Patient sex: M
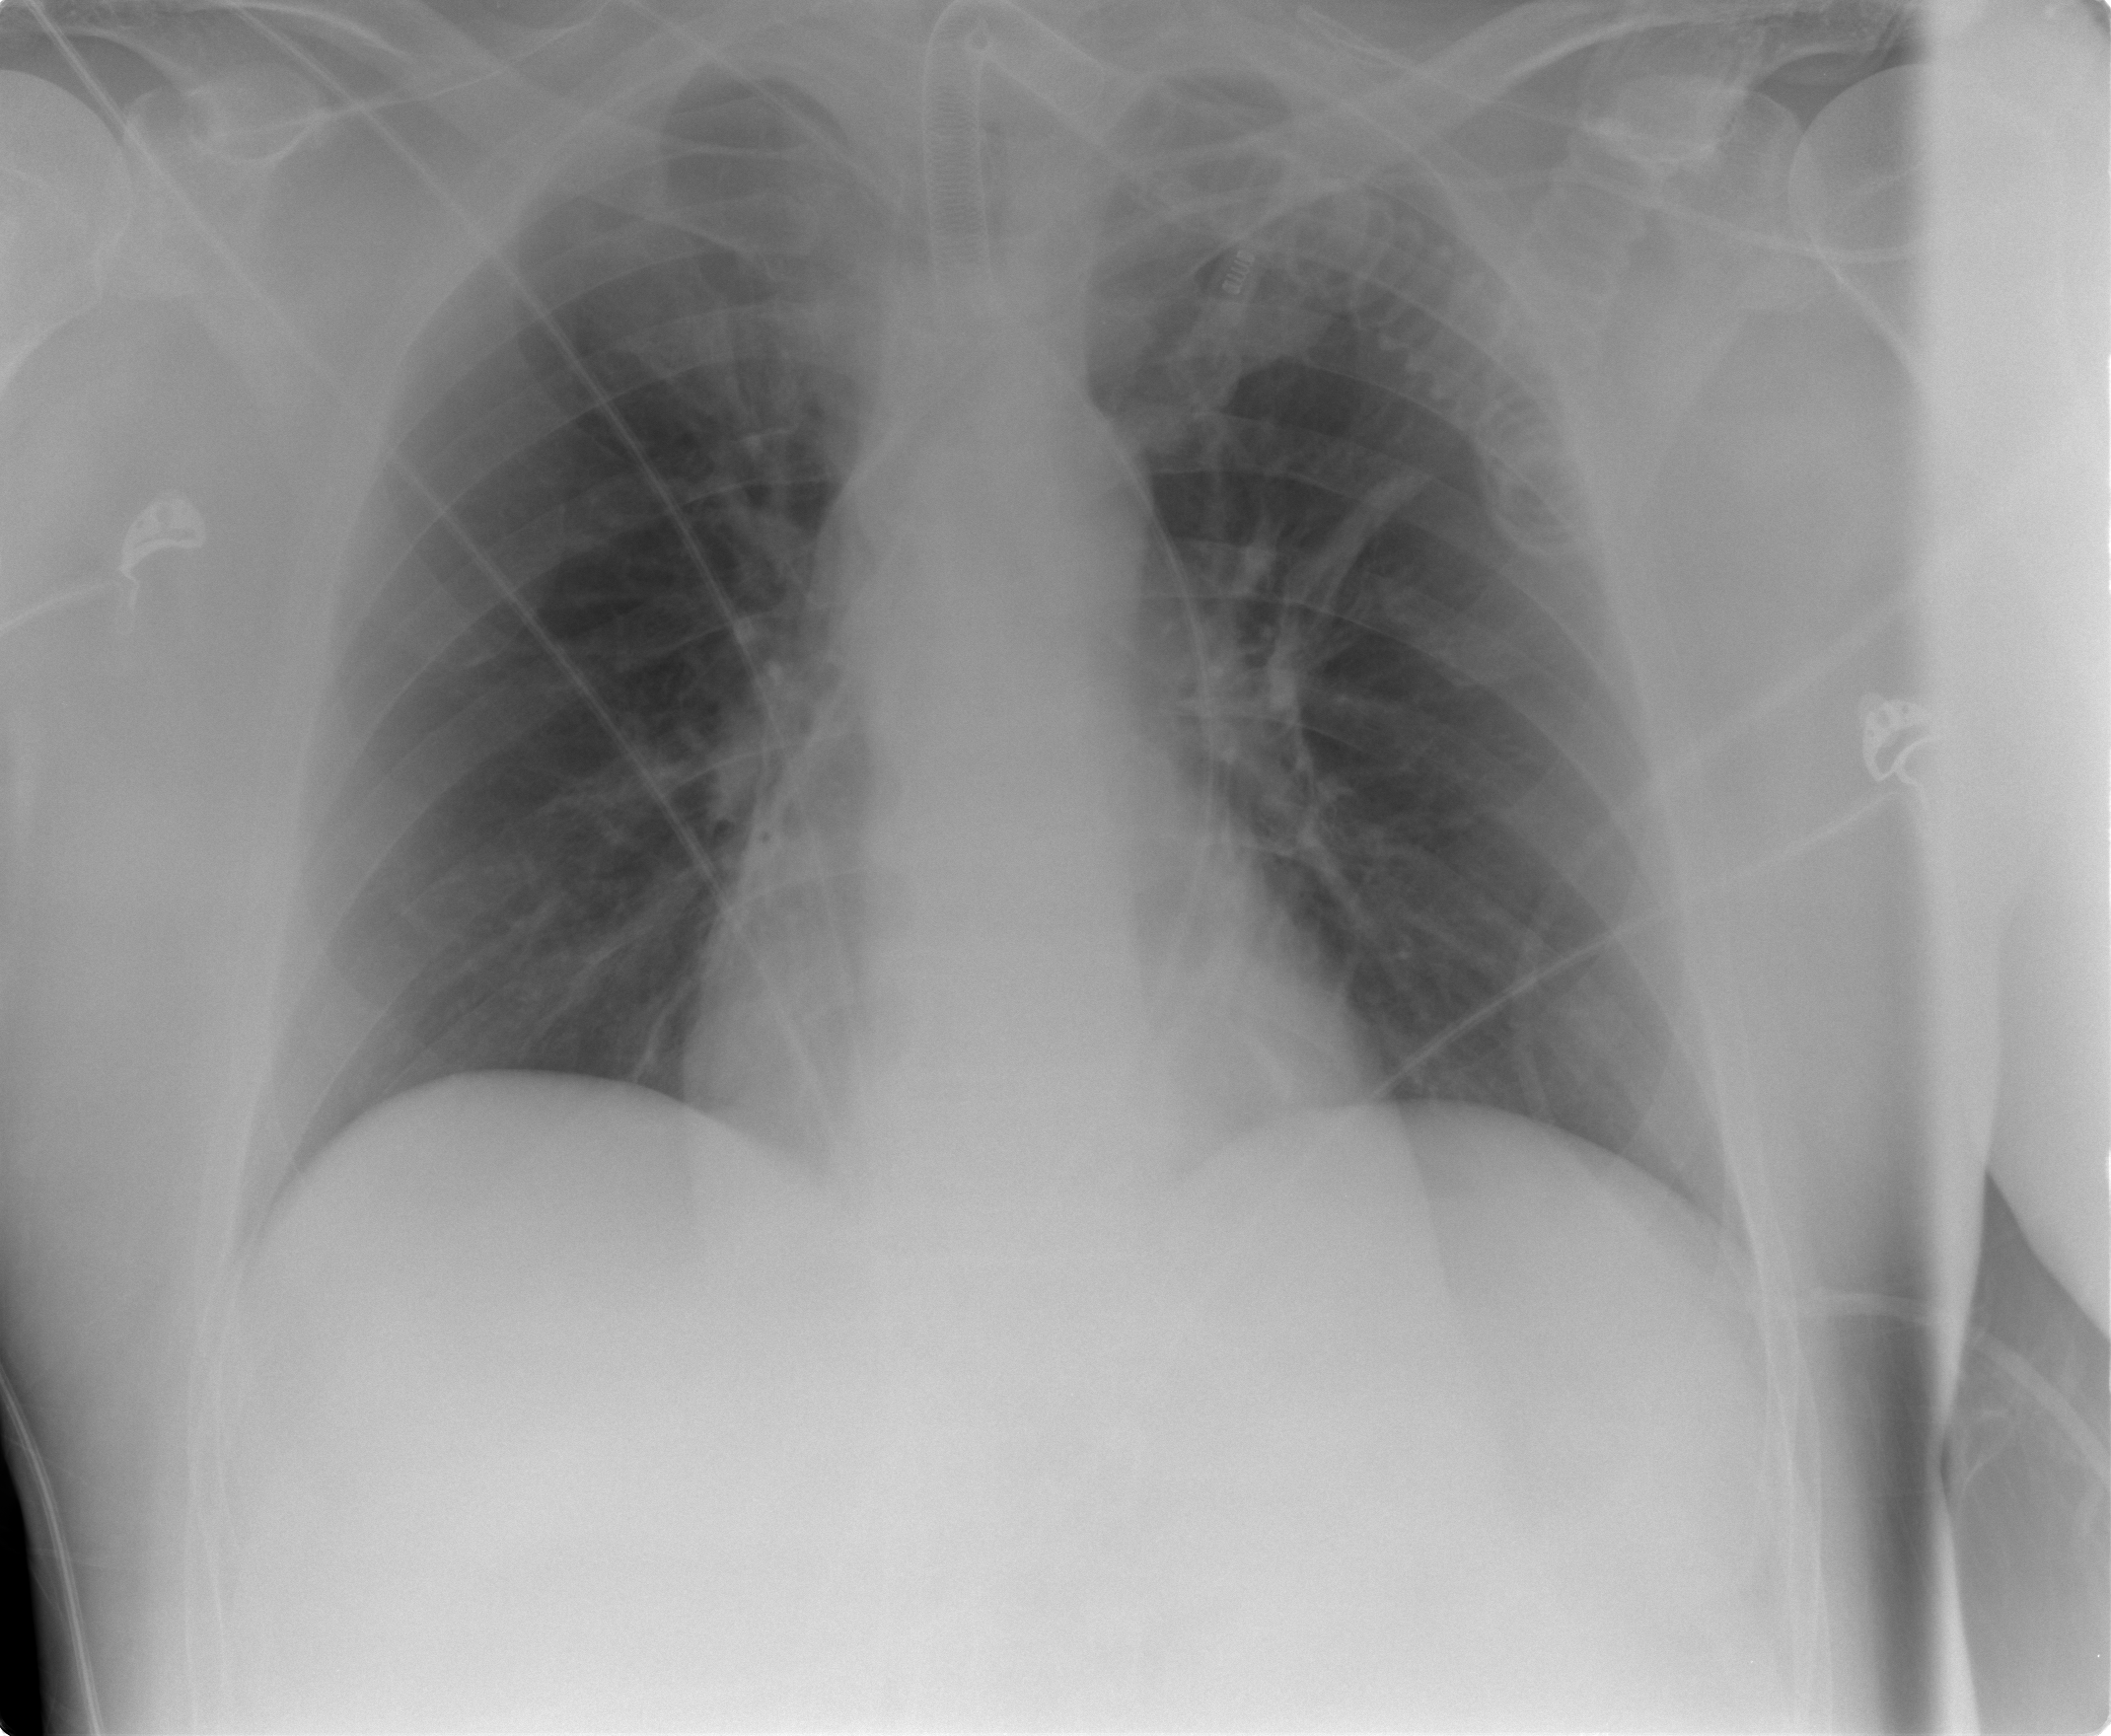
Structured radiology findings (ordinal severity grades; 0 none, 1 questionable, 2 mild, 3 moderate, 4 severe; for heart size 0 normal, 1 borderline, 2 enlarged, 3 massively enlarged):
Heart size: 0
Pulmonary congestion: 0
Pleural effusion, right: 0
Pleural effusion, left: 0
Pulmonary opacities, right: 0
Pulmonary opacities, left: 0
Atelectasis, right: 0
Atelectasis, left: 1